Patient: sex M, age 68
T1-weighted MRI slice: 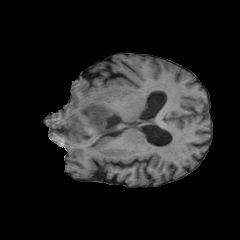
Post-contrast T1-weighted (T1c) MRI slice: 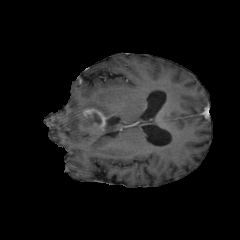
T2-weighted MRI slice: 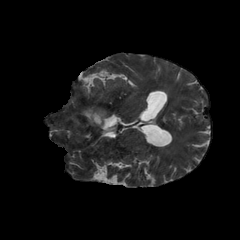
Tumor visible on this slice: yes
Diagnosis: Glioblastoma, IDH-wildtype
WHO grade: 4